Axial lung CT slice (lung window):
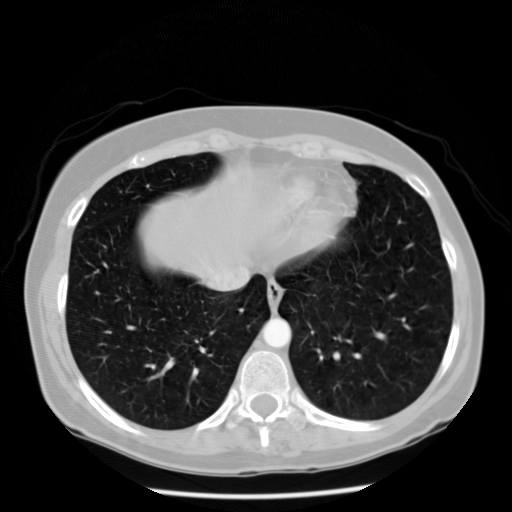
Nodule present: no